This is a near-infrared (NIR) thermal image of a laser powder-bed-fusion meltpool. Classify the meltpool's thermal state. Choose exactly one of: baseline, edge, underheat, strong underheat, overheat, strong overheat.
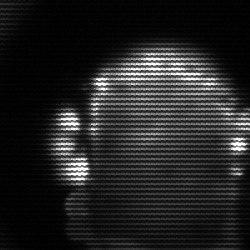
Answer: baseline